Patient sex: M
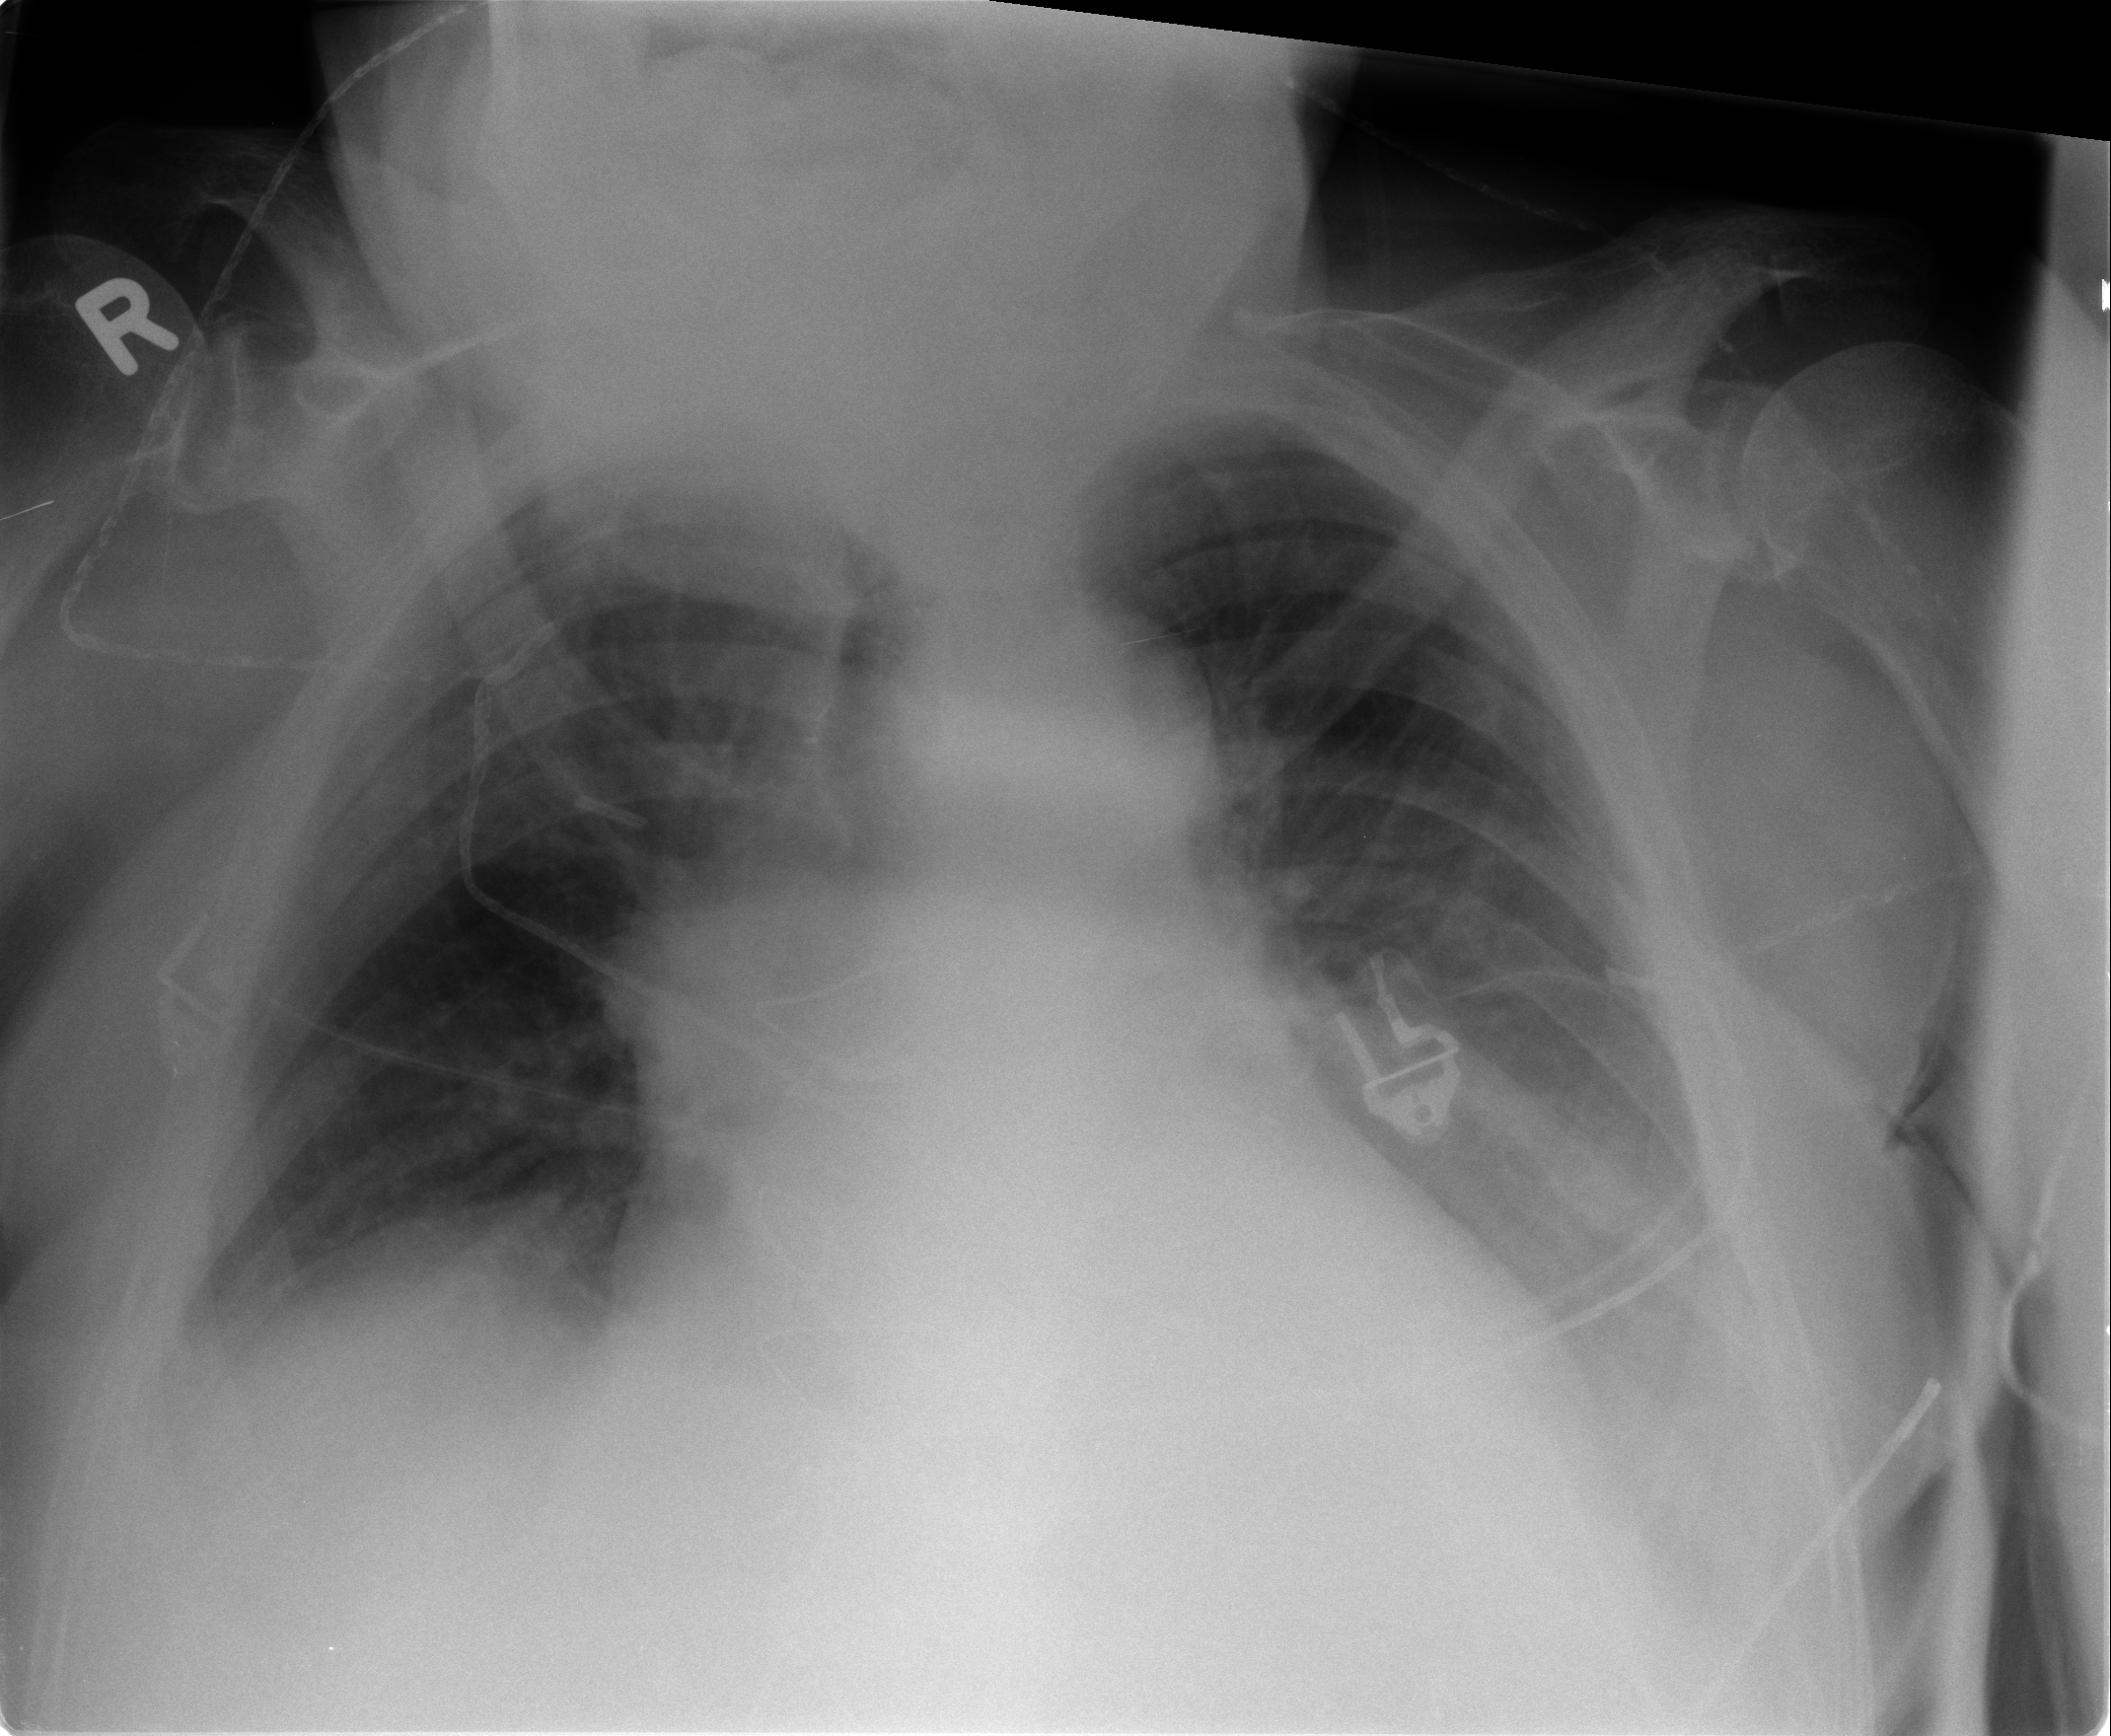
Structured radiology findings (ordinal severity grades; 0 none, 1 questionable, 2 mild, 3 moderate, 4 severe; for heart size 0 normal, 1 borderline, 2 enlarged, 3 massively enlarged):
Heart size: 2
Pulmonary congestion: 2
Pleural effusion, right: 2
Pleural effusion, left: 2
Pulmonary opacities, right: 0
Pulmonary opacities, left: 0
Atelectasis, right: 2
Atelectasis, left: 2